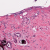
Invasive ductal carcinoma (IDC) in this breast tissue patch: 1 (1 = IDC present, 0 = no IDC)